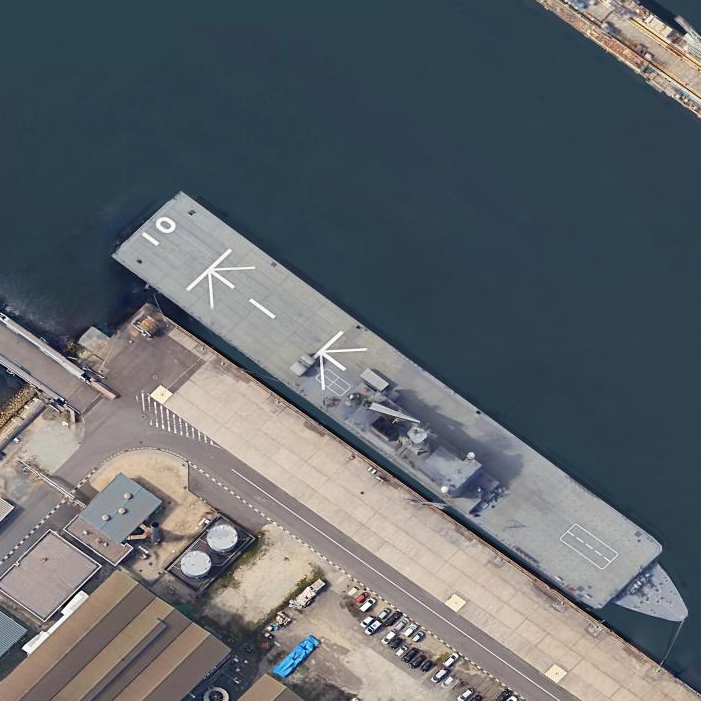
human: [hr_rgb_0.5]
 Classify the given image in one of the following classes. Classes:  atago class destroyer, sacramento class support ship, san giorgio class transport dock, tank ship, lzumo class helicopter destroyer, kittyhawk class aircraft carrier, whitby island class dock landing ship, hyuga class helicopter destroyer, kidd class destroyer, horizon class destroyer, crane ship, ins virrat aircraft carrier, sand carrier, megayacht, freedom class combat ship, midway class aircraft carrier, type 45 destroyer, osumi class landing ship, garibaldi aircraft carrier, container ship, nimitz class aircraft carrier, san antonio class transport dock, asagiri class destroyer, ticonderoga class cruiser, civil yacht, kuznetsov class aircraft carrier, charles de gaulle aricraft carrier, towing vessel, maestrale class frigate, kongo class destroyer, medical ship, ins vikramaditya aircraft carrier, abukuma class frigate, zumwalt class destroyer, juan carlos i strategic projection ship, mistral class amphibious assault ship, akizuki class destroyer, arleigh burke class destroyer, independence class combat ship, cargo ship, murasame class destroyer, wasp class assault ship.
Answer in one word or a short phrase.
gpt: Osumi class landing ship